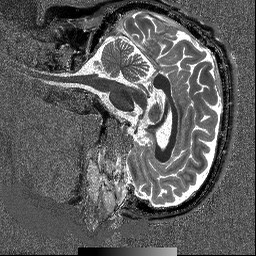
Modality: T1map
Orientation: sagittal
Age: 56
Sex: male
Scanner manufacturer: siemens
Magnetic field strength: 3 T
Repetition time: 5 s
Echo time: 0.00298 s